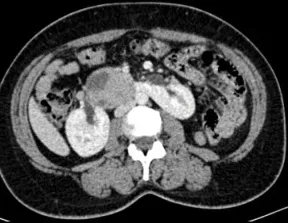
(A-D) Axial contrast enhanced CT abdomen showing well-defined heterogeneously enhancing solid mass arising from isthmus compressing and displacing adjoining second and proximal third portion of the duodenum (arrow in [A.
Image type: radiology (ct)